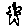
Label: flower